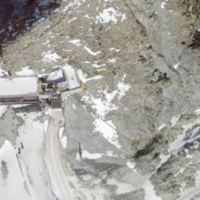
EUNIS habitat code: 49
Species observed at this site:
Oenanthe oenanthe
Pyrrhocorax graculus
Prunella collaris
Montifringilla nivalis